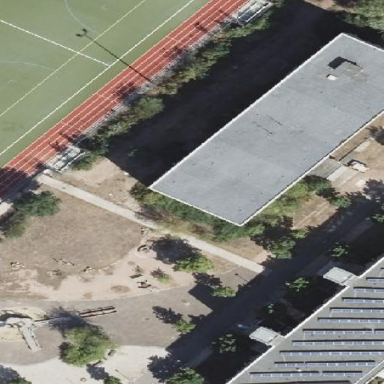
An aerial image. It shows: School building serving as apartments.